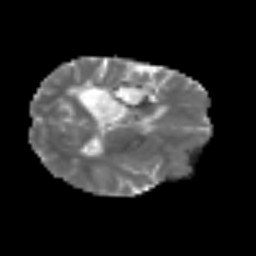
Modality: MD
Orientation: axial
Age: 31
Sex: female
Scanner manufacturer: siemens
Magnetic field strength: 3 T
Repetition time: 3.2 s
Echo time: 0.081 s